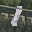
Label: 1